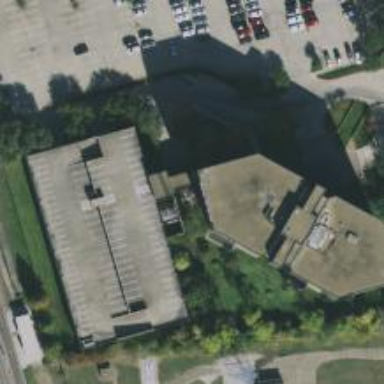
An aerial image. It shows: Office building.